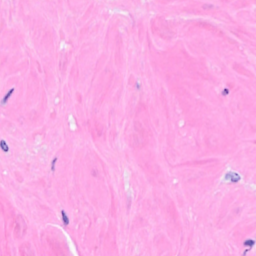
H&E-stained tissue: Breast